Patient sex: M
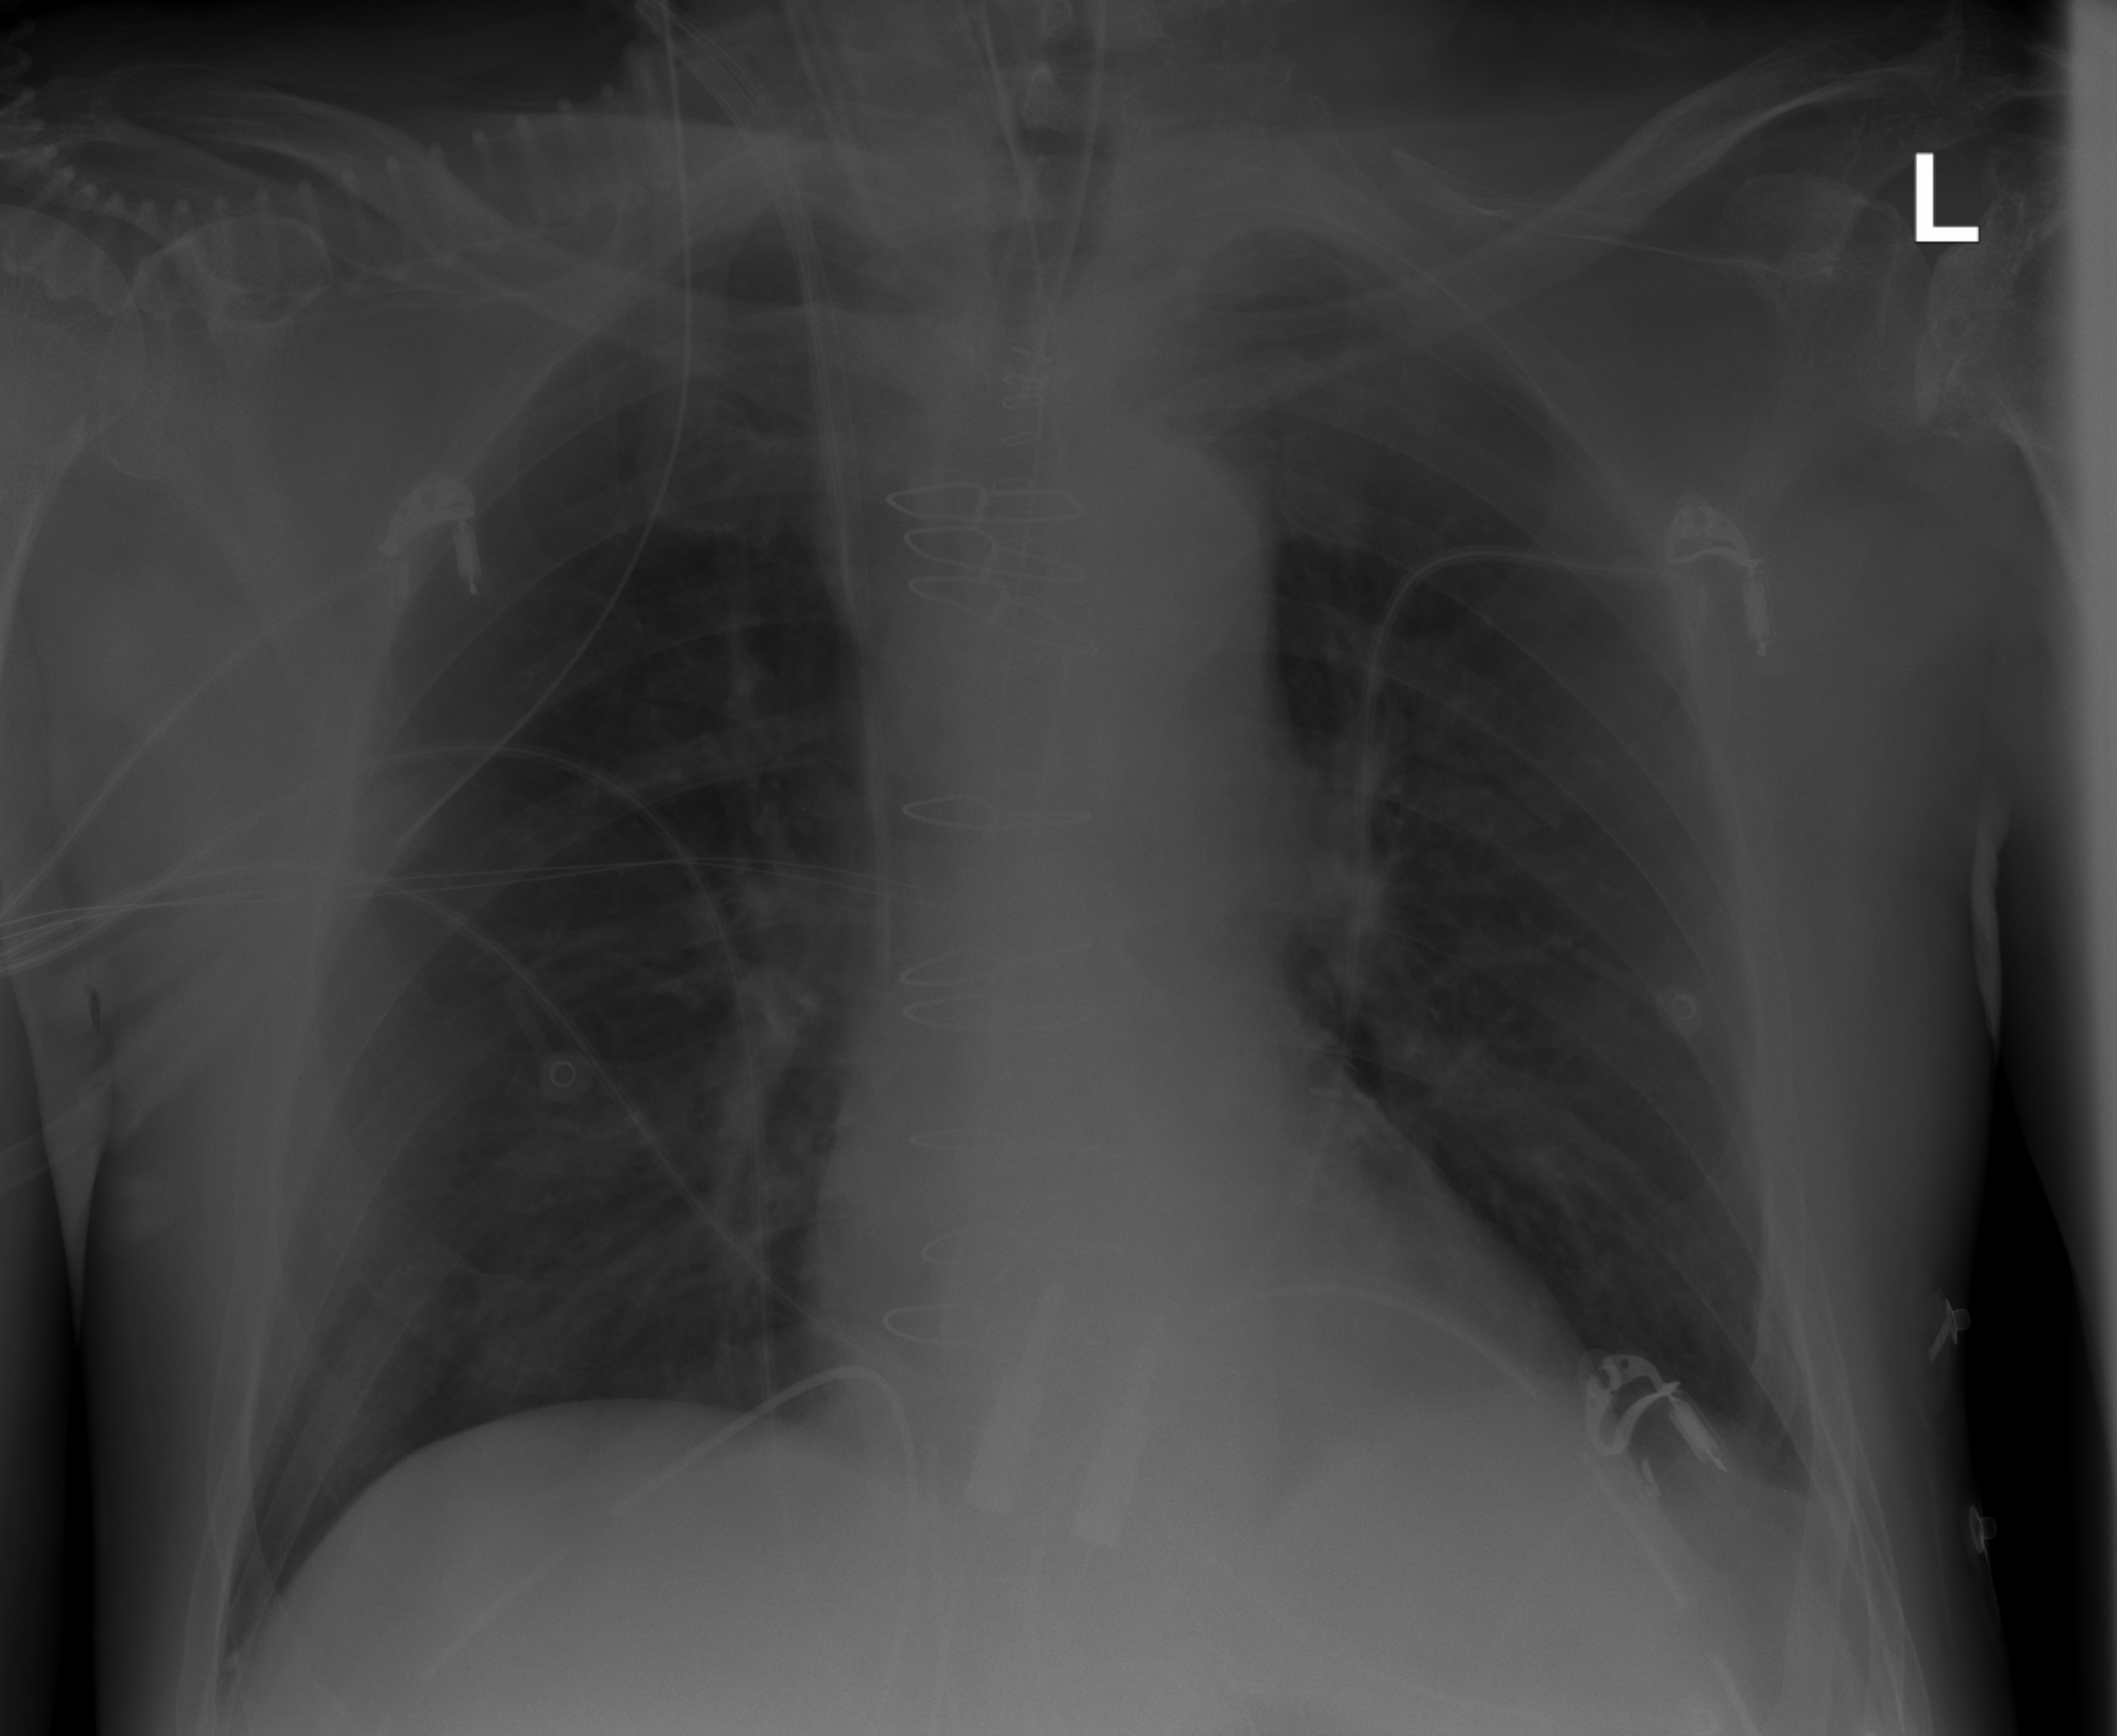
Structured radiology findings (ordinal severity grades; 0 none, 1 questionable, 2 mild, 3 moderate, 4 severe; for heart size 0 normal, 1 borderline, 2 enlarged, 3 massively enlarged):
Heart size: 0
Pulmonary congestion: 0
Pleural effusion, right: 0
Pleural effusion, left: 0
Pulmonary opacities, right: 0
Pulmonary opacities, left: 0
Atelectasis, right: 0
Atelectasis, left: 0